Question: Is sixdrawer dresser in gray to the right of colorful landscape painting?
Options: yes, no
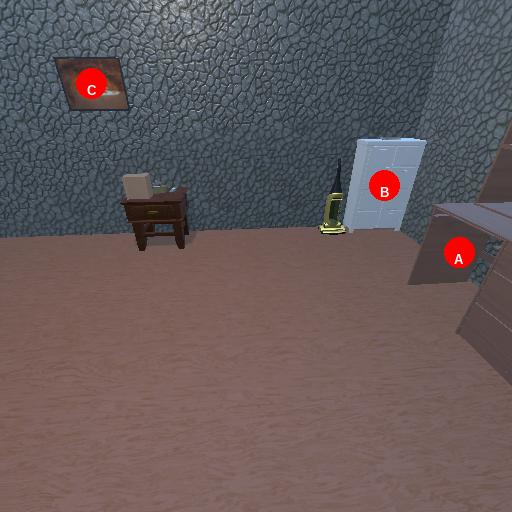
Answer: yes